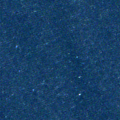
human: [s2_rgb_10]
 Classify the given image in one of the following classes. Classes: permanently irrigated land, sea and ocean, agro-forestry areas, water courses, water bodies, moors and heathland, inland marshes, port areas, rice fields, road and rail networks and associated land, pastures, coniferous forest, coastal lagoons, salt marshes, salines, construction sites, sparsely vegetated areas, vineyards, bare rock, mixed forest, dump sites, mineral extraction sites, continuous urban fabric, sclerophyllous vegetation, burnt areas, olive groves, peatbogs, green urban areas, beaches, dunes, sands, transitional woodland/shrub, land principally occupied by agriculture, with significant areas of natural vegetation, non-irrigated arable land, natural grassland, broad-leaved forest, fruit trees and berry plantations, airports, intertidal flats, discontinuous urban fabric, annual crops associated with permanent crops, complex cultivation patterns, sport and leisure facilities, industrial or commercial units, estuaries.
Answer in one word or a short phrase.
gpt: sea and ocean